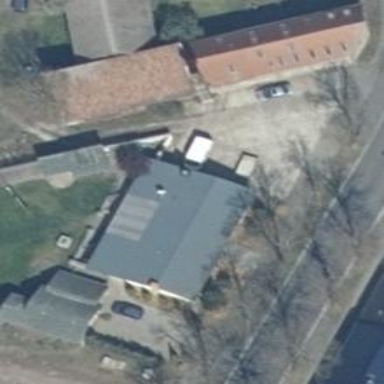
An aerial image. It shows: House with gabled roof oriented along the structure.